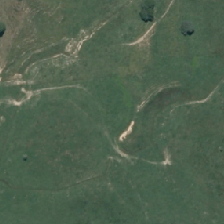
Land cover: high_producing_grassland